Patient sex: M
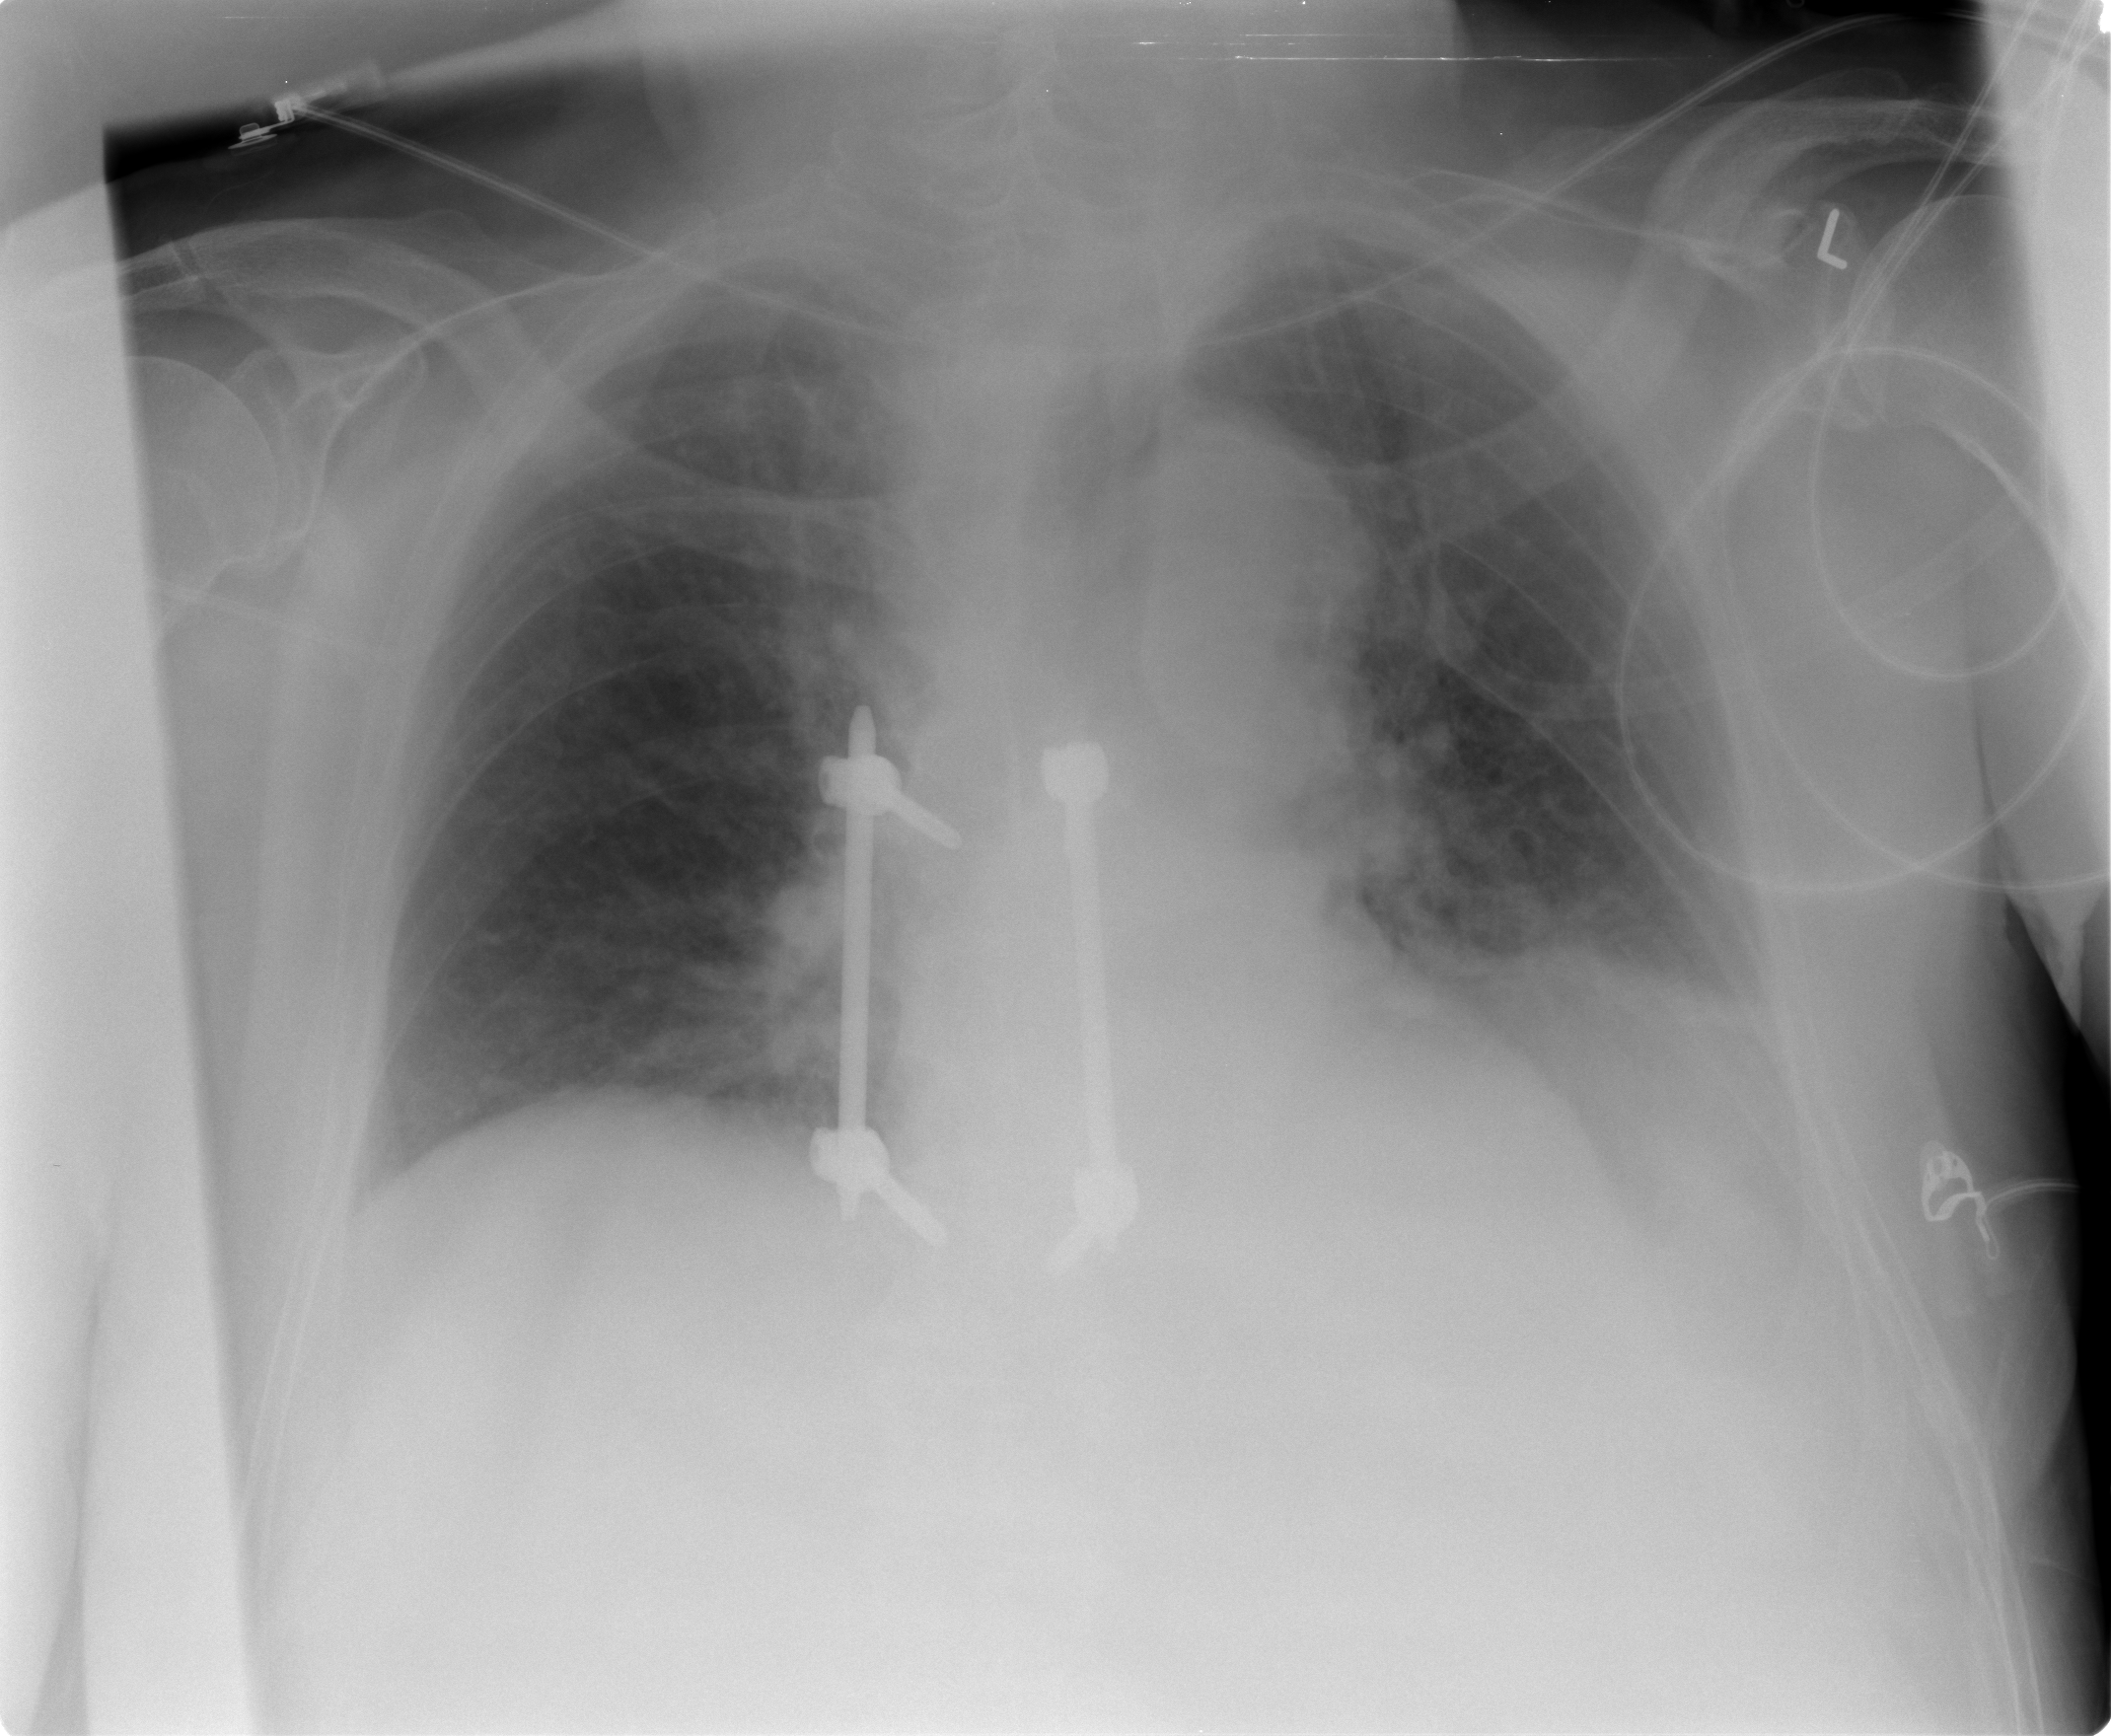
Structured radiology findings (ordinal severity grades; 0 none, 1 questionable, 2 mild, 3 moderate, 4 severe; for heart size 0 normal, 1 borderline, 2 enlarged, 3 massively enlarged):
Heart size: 0
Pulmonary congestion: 2
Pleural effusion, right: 0
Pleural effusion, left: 3
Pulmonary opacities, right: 0
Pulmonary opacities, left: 0
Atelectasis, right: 0
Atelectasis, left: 0